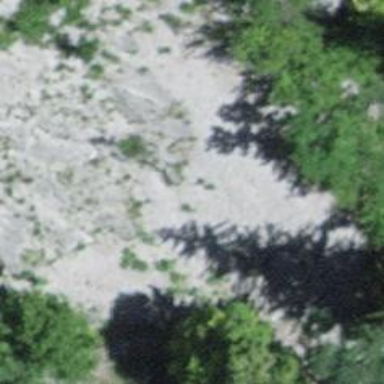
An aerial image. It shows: Natural scree.